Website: bh-photo
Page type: billing-address
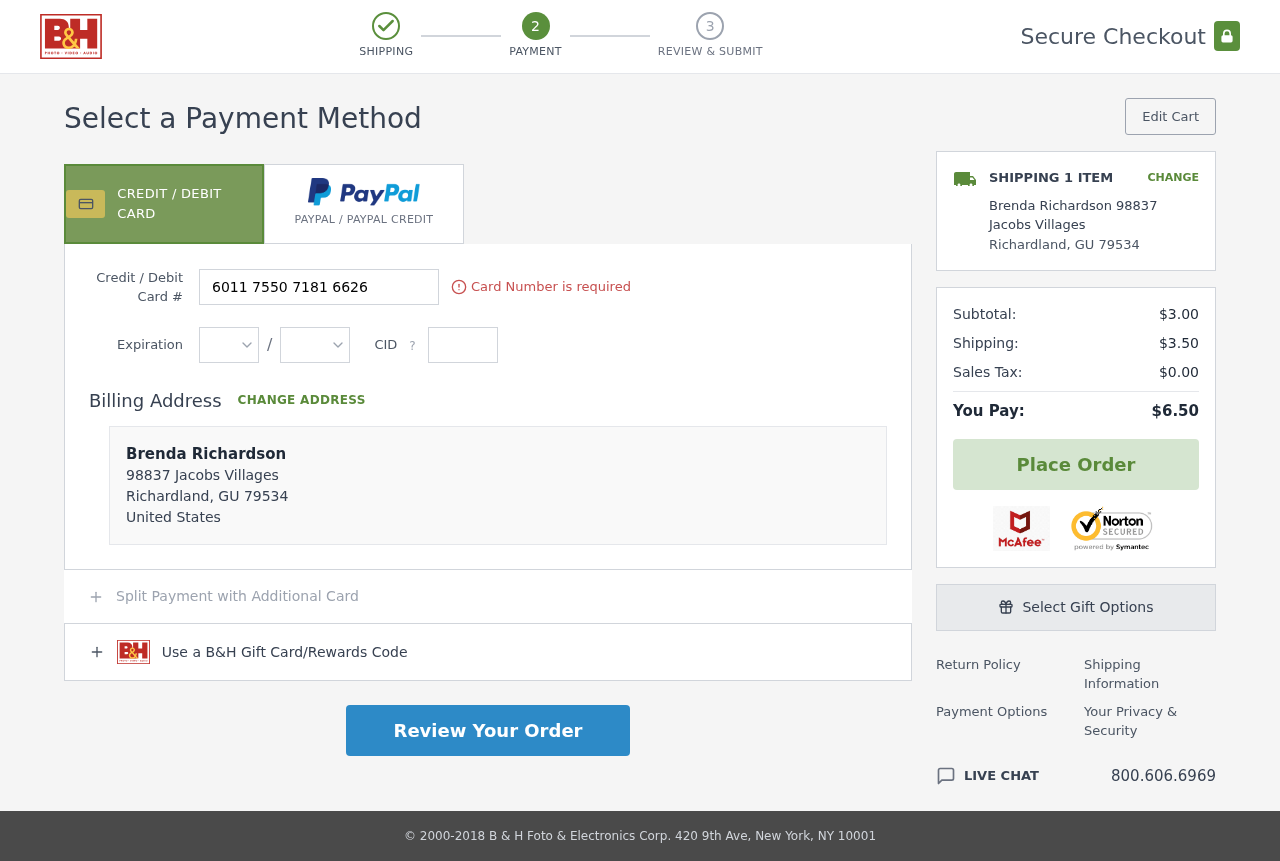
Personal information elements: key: PII_CARD_CVV
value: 698
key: PII_CARD_EXPIRY_MONTH
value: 08
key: PII_CARD_EXPIRY_YEAR
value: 30
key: PII_CARD_NUMBER
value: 6011 7550 7181 6626
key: PII_CITY
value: Richardland
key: PII_COUNTRY
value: United States
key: PII_FULLNAME
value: Brenda Richardson
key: PII_FULLNAME2
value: Brenda Richardson
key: PII_POSTCODE
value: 79534
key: PII_STATE_ABBR
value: GU
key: PII_STREET
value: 98837 Jacobs Villages
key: PII_STATE
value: GU
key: PII_POSTCODE_FULL
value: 79534
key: PII_POSTCODE_NUMERIC
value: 79534
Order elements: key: ORDER_NUM_ITEMS
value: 1
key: ORDER_SUBTOTAL
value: $3.00
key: ORDER_SHIPPING_COST
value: $3.50
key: ORDER_TAX
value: $0.00
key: ORDER_TOTAL
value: $6.50